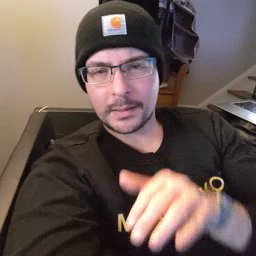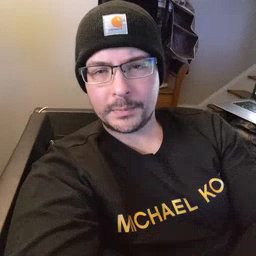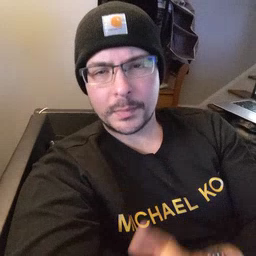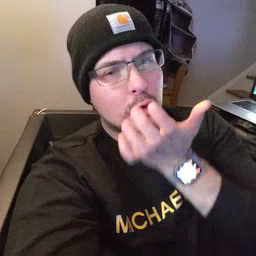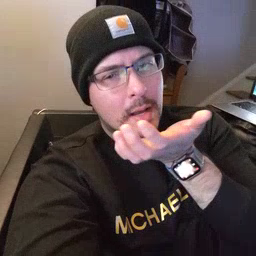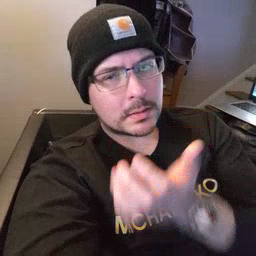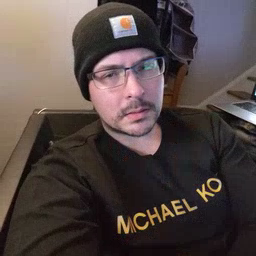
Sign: grass